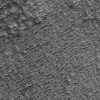
Atmospheric dust classification: not_dusty